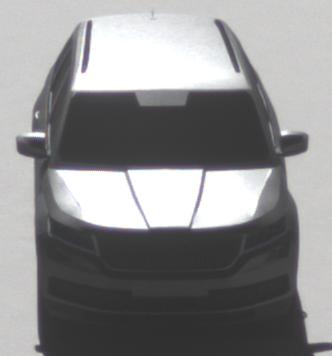
Make: Skoda
Model: Kodiaq 1.4 TSI
Detailed model: Kodiaq
Model produced from: 2017/03
Model produced until: 2018/05
Doors: 5
Color: gray
Road condition: dry road
Daytime: midday
Contrast: high contrast